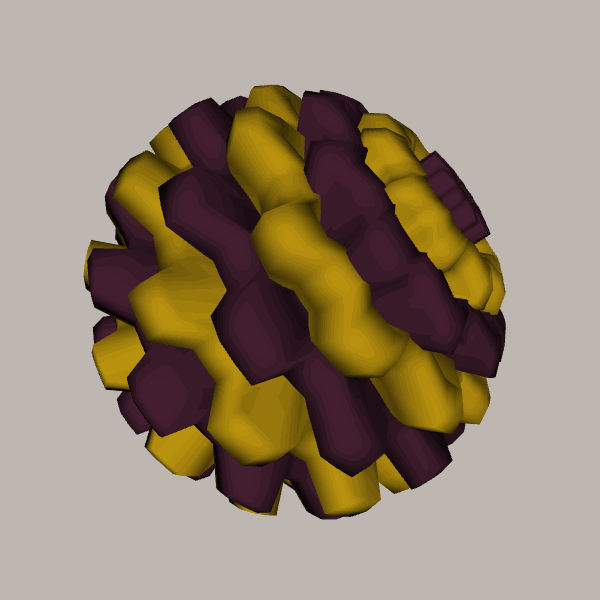
Background: light